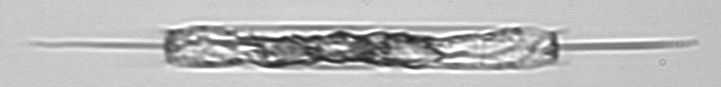
Label: Ditylum_brightwellii